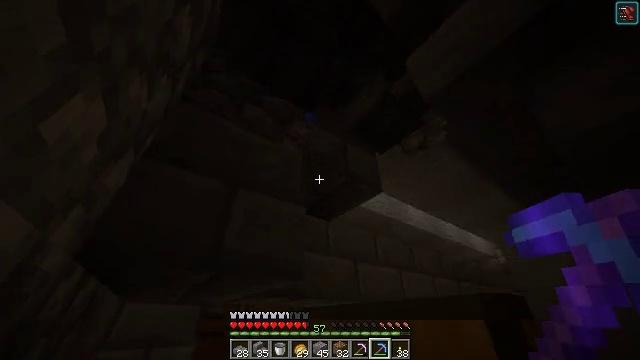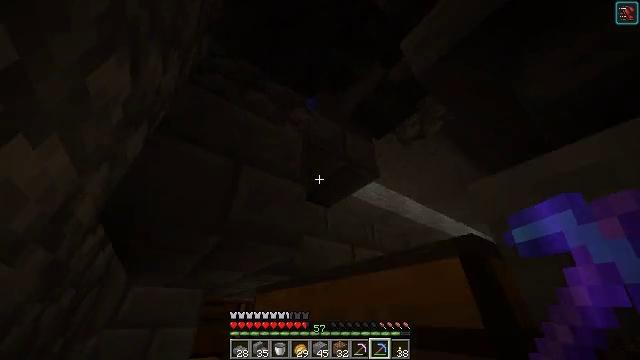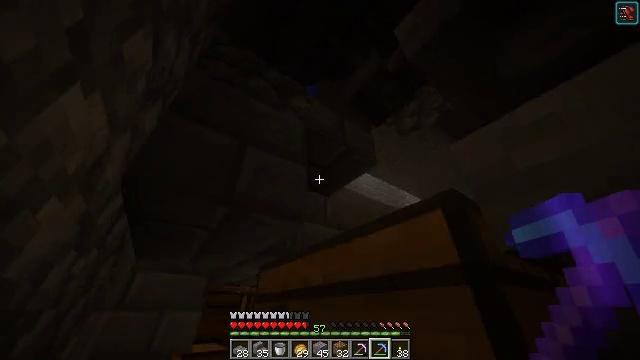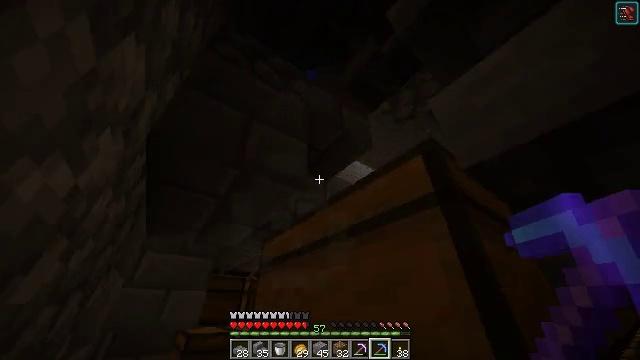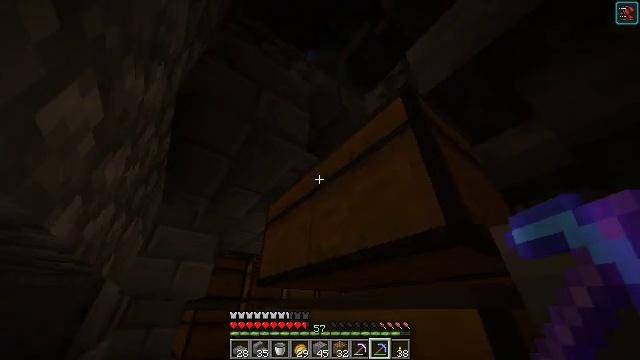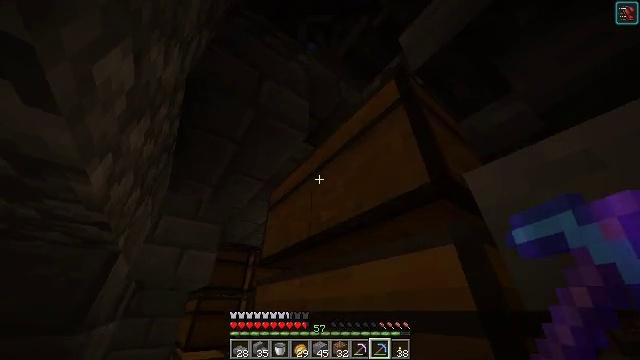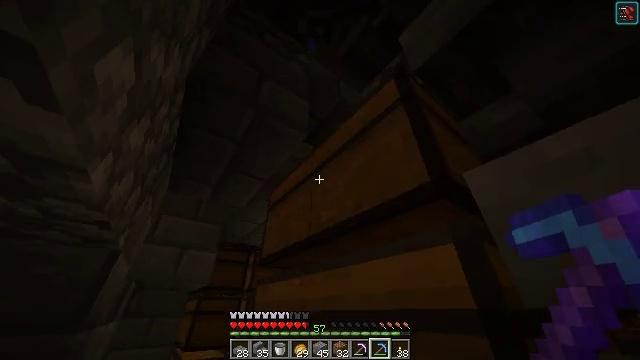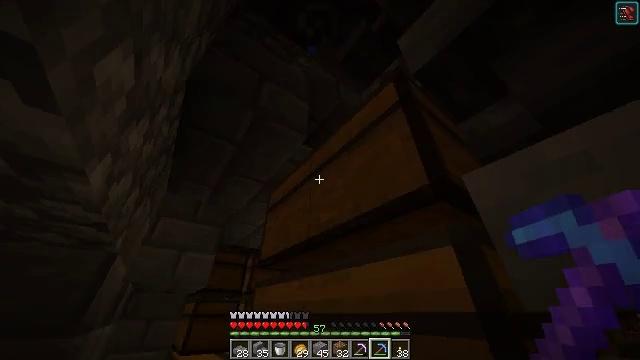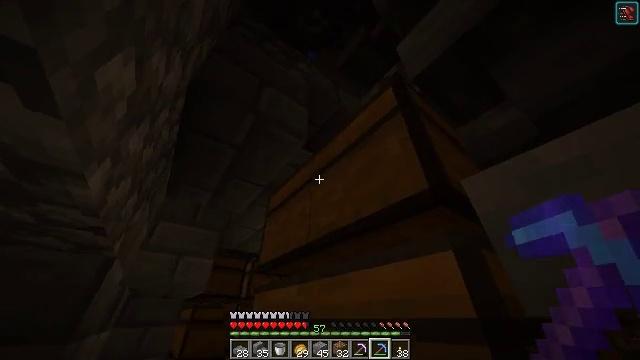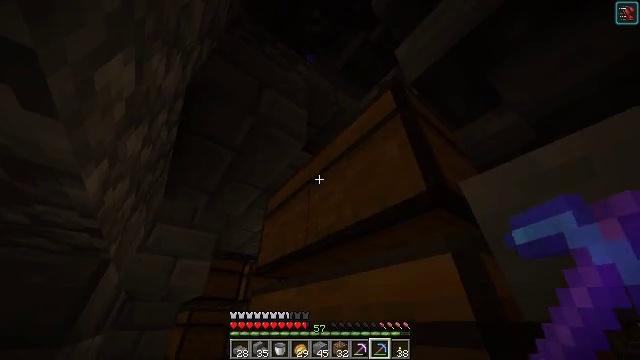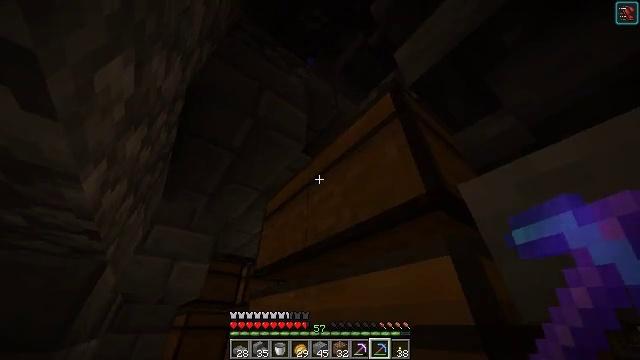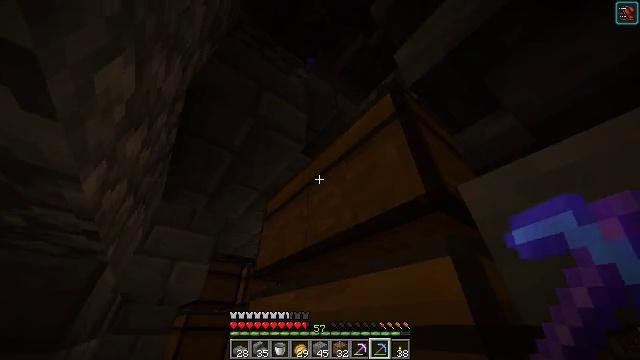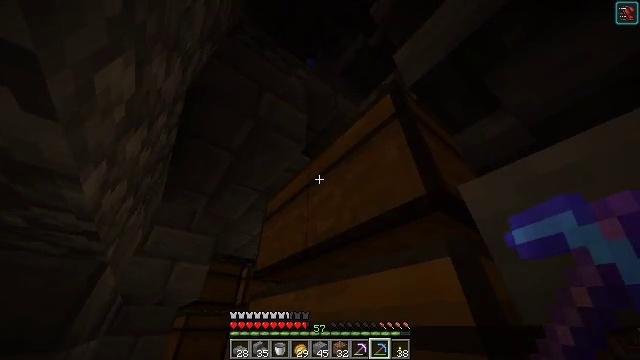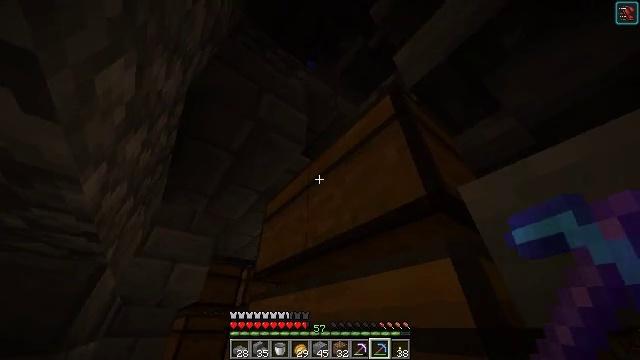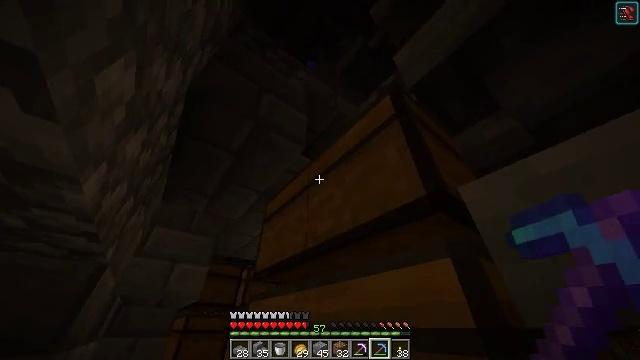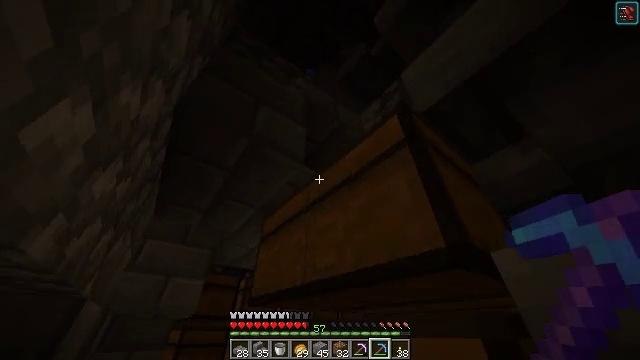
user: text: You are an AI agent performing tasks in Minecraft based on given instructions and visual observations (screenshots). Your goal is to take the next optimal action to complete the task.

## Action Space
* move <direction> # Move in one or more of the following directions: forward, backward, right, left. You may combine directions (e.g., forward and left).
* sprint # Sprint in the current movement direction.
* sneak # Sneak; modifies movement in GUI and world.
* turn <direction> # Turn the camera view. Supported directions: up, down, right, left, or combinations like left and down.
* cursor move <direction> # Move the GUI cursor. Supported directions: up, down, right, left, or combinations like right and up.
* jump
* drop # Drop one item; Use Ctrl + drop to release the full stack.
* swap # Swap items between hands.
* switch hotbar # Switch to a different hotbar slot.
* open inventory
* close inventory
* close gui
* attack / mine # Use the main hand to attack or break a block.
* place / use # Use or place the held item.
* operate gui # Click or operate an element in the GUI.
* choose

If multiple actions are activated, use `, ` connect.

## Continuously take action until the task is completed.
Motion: motion action
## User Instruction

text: Recycle the stone brick stairs from the structure.
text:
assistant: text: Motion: turn down, jump
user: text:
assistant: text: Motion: jump
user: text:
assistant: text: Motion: jump
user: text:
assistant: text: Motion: jump
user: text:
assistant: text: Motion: jump
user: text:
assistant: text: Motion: no_op
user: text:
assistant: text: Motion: no_op
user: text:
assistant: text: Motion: turn up
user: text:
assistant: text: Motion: no_op
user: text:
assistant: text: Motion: no_op
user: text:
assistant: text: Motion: no_op
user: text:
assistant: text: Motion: no_op
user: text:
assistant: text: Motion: no_op
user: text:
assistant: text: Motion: no_op
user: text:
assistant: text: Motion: jump
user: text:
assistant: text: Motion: jump
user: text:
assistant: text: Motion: jump
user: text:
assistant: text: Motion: jump
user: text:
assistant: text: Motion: jump
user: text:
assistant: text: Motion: jump
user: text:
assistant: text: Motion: no_op
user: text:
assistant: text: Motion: no_op
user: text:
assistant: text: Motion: no_op
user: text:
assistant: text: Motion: no_op
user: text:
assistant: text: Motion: no_op
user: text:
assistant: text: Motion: no_op
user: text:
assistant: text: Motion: no_op
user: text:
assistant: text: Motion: turn right and up
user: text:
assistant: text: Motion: turn right and up
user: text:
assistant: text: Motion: turn right and up